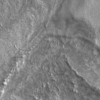
Label: not_dusty